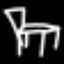
Label: chair